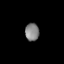
Tissue: lung
Cell type: Fibroblasts
Senescence score: 0.6078
Nuclear area (px): 248
Mean DAPI intensity: 127.774